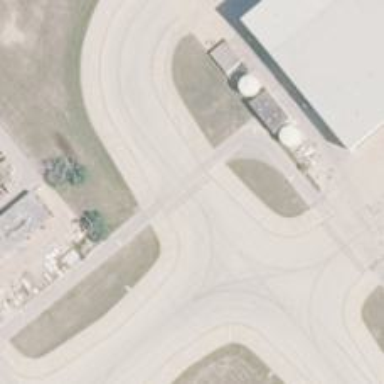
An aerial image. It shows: Image of taxiway at airport.